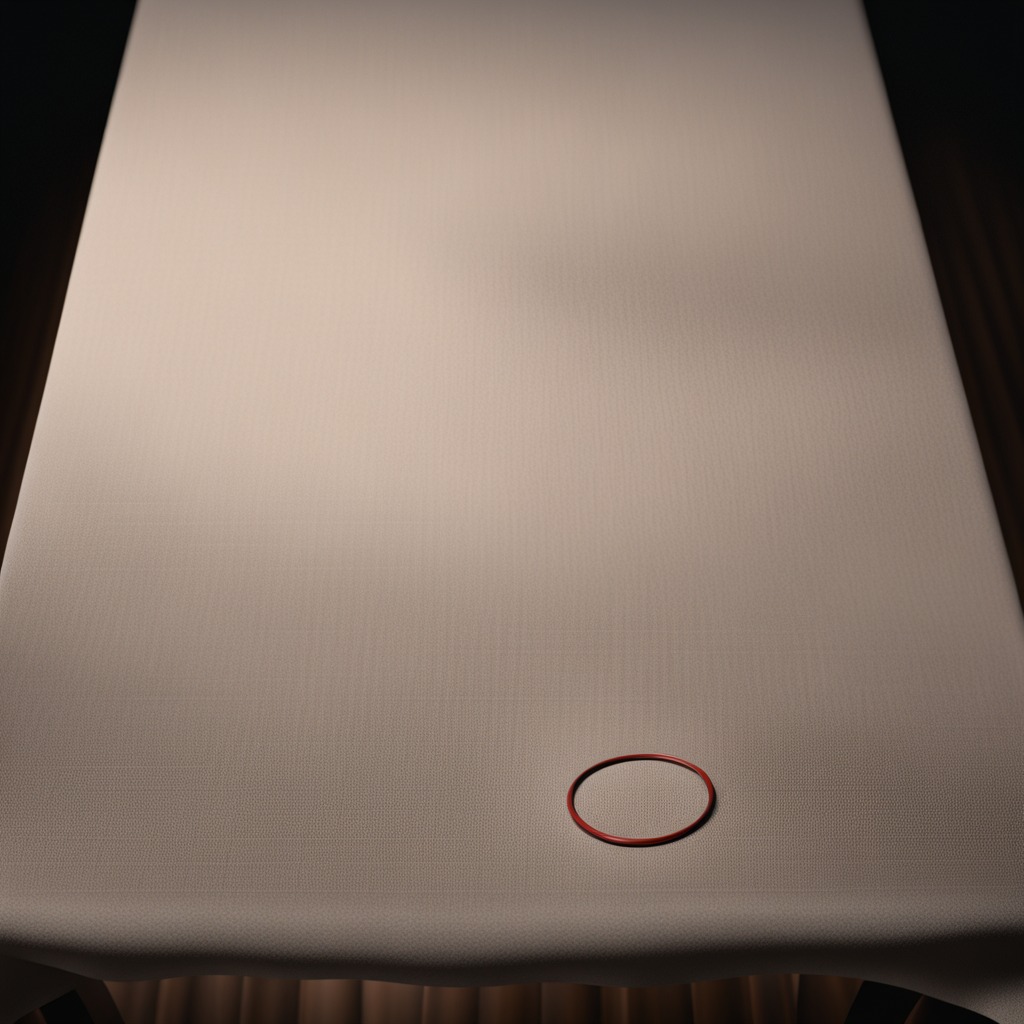
A rubber O-ring is lying on the wooden table.